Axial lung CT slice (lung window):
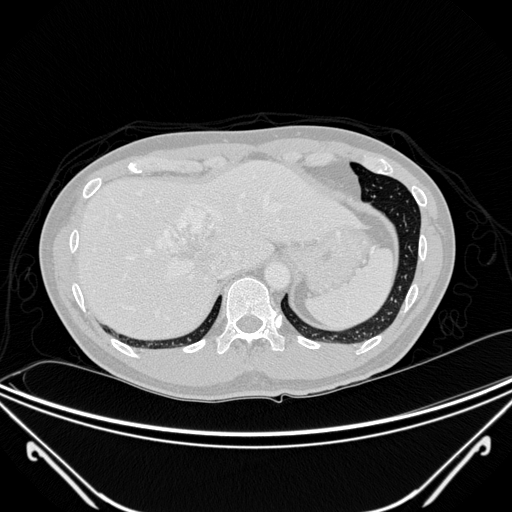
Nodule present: no